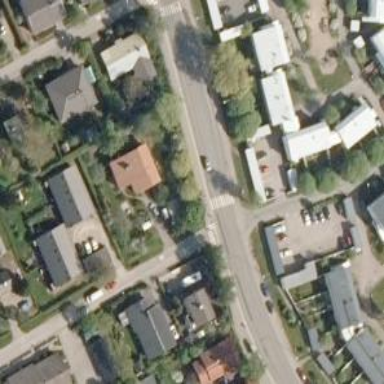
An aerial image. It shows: Road with "give way" sign.